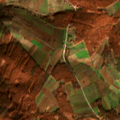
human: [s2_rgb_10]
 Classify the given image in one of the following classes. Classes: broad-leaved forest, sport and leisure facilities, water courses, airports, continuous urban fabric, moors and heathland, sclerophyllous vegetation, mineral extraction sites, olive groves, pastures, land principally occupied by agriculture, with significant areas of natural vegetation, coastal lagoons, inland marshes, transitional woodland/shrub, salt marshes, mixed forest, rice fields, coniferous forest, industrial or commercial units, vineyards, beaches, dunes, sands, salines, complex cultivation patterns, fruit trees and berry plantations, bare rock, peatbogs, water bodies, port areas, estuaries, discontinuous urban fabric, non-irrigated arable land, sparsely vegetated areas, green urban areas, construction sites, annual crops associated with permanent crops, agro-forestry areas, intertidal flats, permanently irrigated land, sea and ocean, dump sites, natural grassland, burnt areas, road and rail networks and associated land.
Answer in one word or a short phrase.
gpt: complex cultivation patterns, land principally occupied by agriculture, with significant areas of natural vegetation, broad-leaved forest